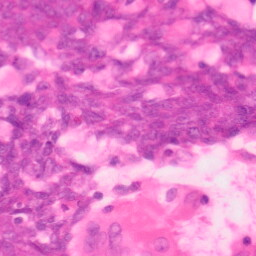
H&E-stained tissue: Colon